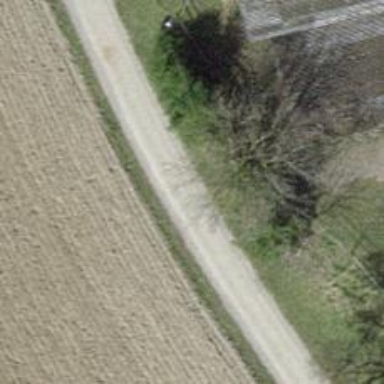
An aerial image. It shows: Track with grade 1 quality.